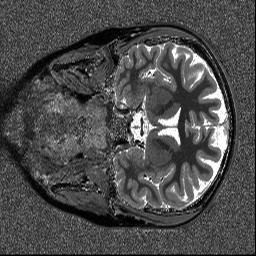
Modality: T1map
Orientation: coronal
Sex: female